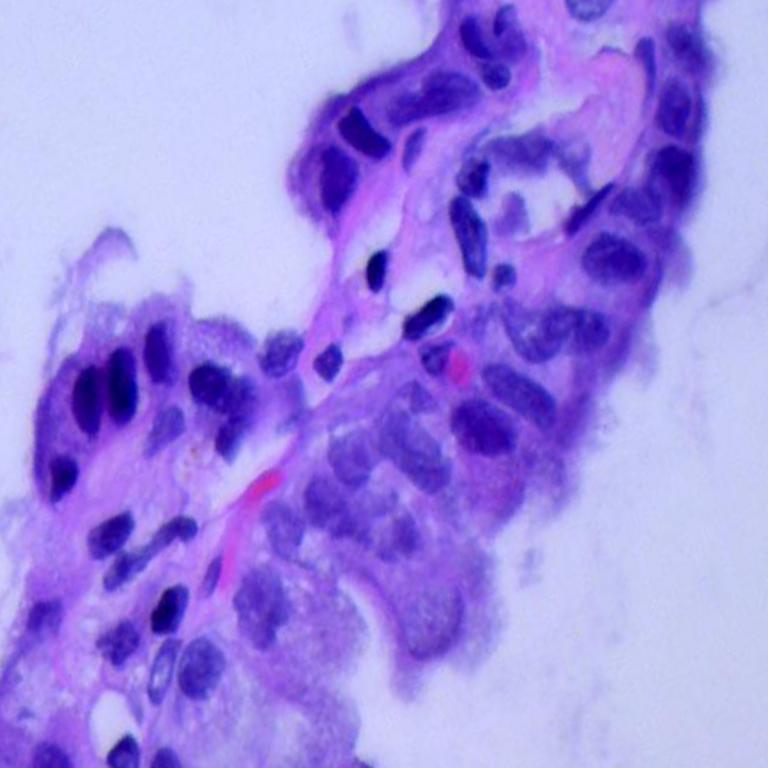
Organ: lung
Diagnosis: adenocarcinomas